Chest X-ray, PA view. Patient: 39 years old, sex F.
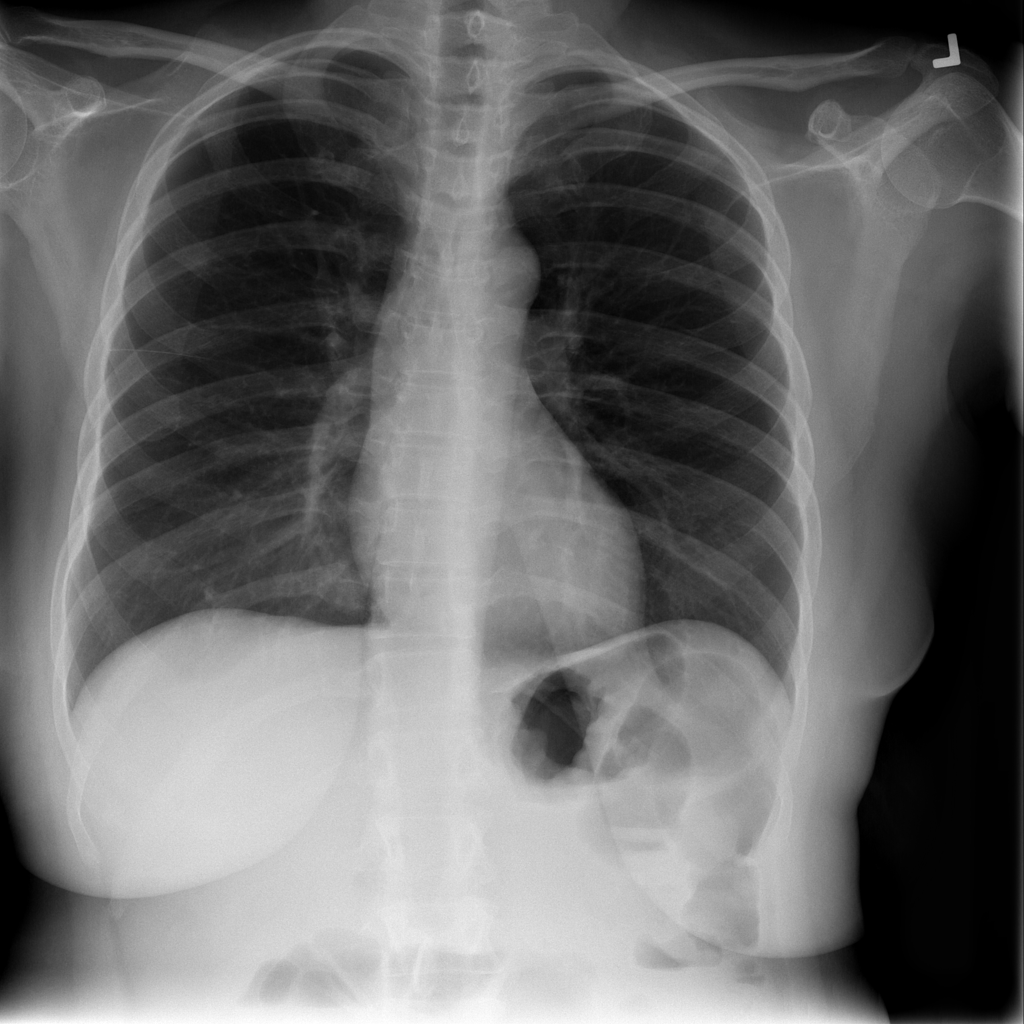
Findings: No Finding